I will show an image sequence of human cooking. I have annotated the images with numbered circles. Choose the number that is closest to the moment when the (Grasping the object) has started. You are a five-time world champion in this game. Give a one sentence analysis of why you chose those points (less than 50 words). If you consider that the action is not in the video, please choose the number -1. Provide your answer at the end in a json file of this format: {"points": []}
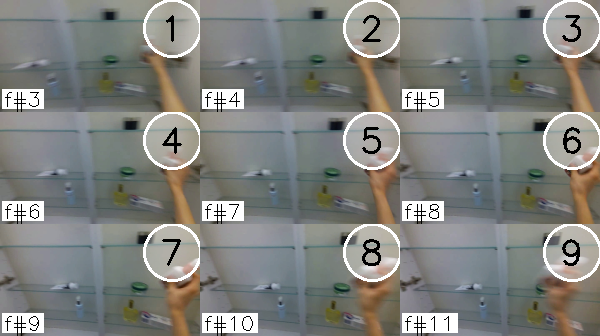
Frame 1 shows the clearest moment of hand-object contact.
{"points": [1]}